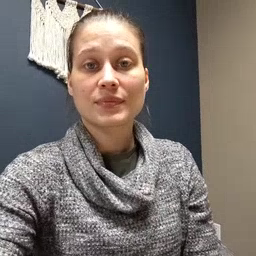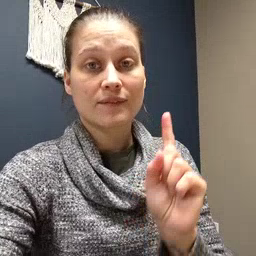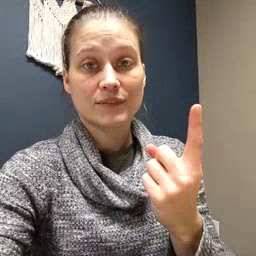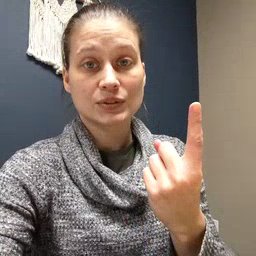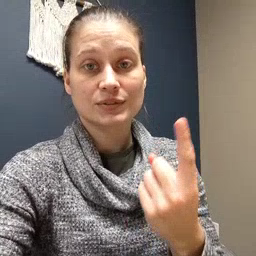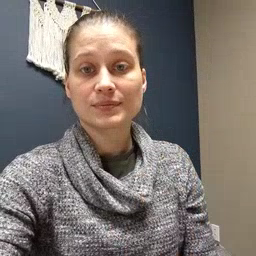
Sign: first